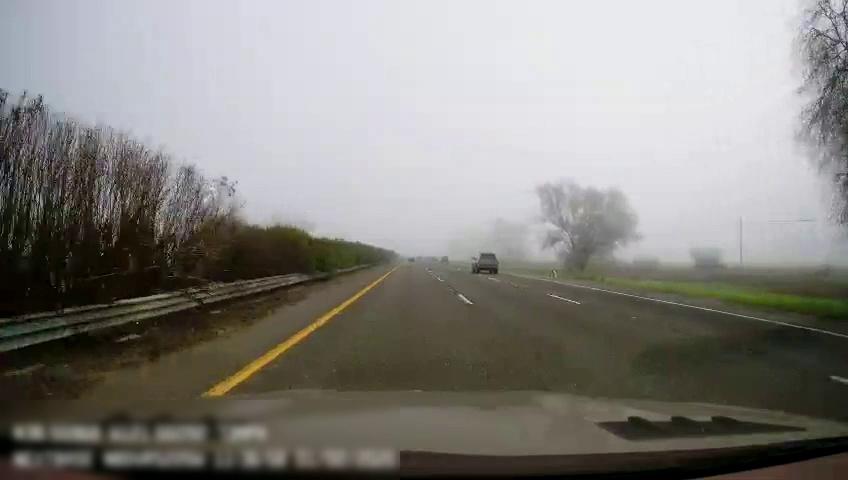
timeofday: Day
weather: Sunny
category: Drivable Space
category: Vehicles | SUV
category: Lanes | Current Lane
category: Lanes | Current Lane
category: Lanes | Alternate Lane
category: Lanes | Alternate Lane